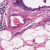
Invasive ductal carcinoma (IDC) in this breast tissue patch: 0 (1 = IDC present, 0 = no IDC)